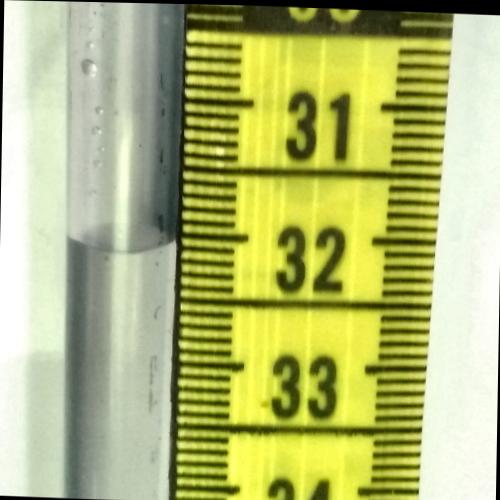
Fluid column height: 32.1 cm